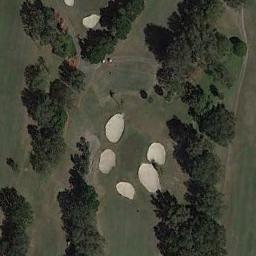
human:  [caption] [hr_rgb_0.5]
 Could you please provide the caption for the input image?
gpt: There are three bunkers and a winding road in this area .

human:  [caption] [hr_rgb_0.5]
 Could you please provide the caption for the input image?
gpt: The golf course has two putting greens, Some fairways, Barrier trees and sandpits .

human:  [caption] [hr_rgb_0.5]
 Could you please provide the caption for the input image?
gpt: There are a few bunkers and a few paths on the large green lawn on the golf course and many trees .

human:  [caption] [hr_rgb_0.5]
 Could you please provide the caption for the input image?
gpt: Numerous  trees are beside the golf course .

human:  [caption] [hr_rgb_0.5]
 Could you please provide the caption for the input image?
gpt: There are several bunkers and some trees on the golf course .